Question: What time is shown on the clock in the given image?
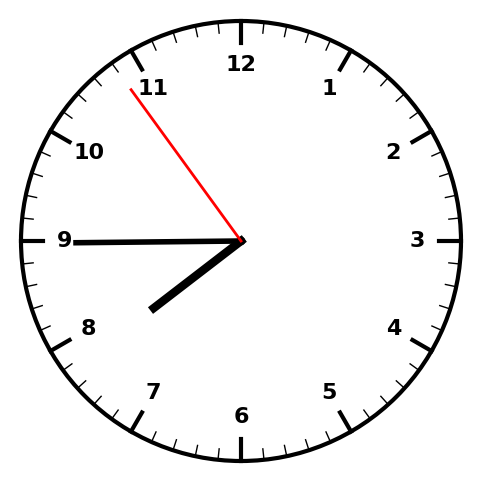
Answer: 07:44:54